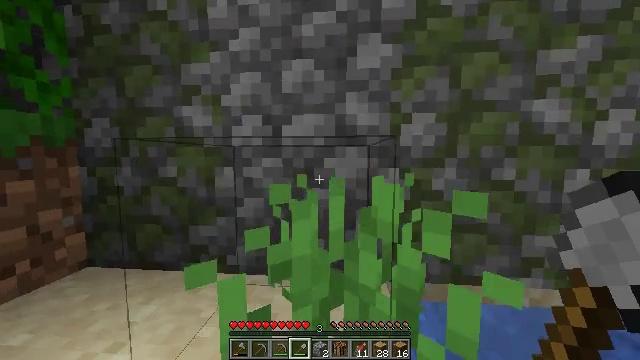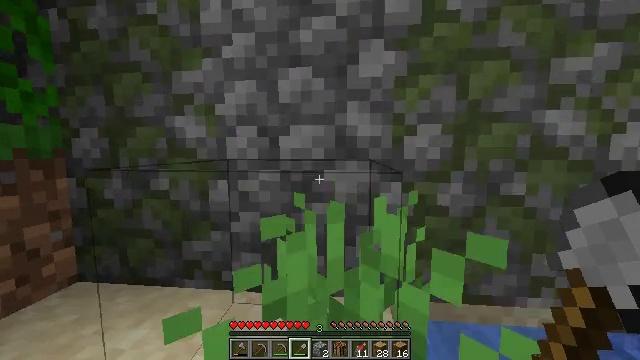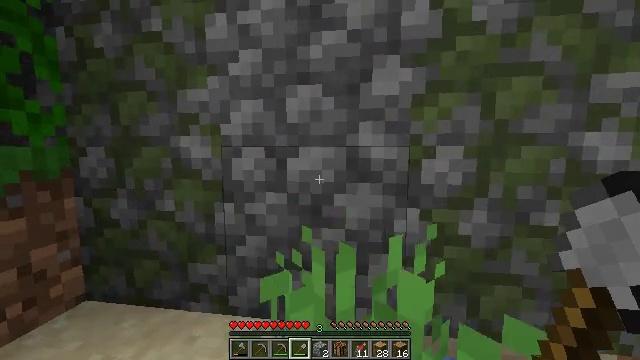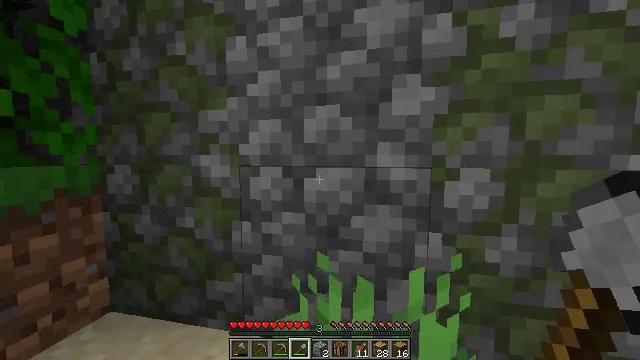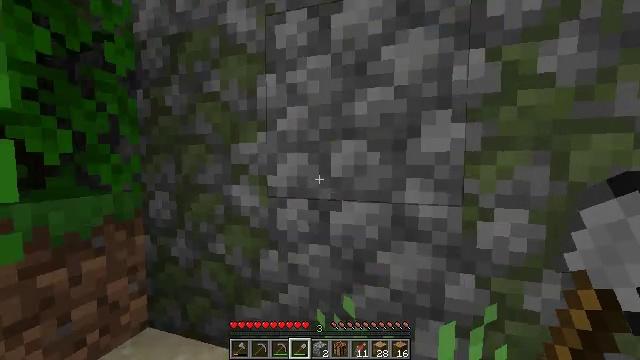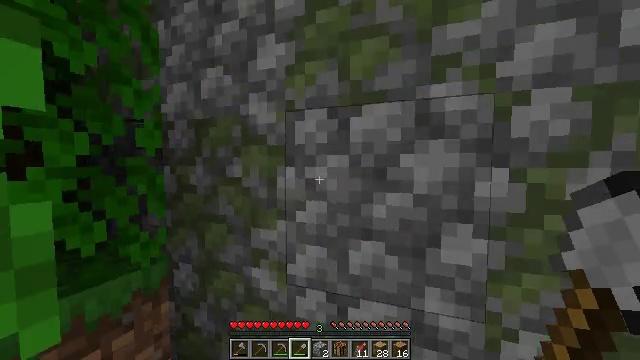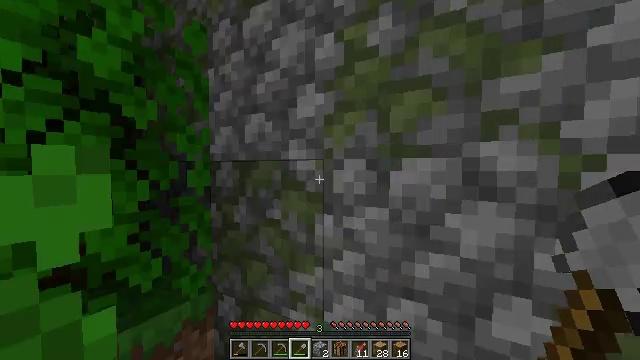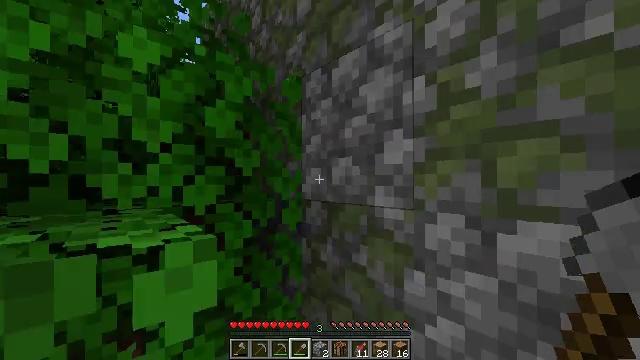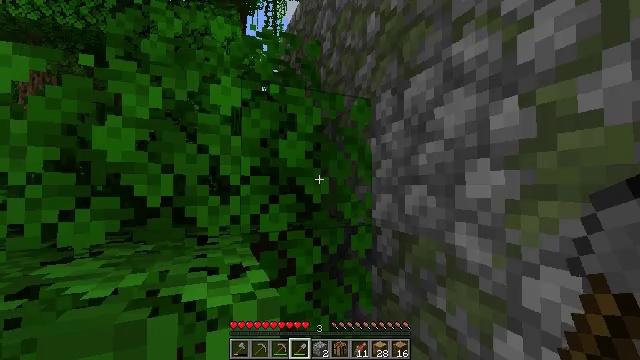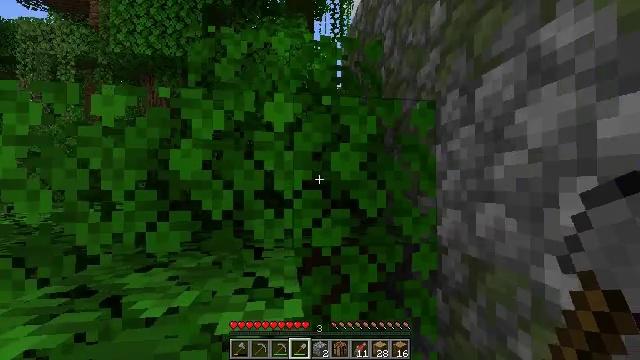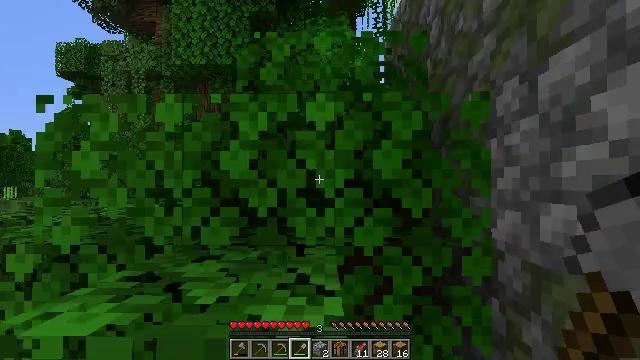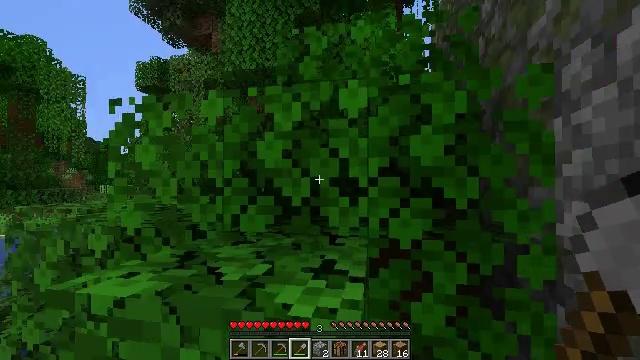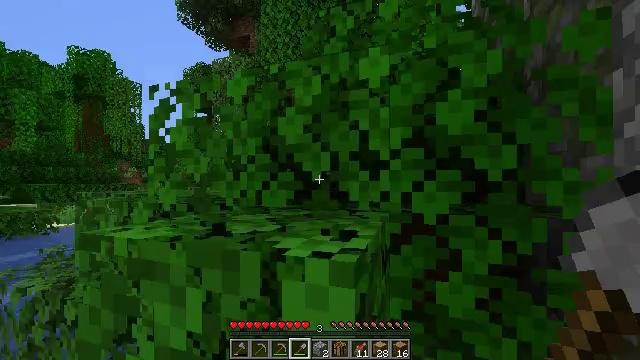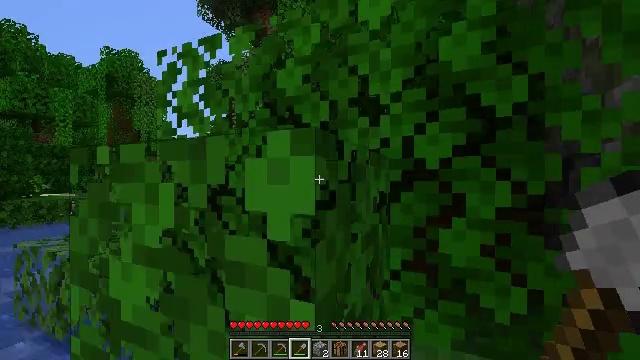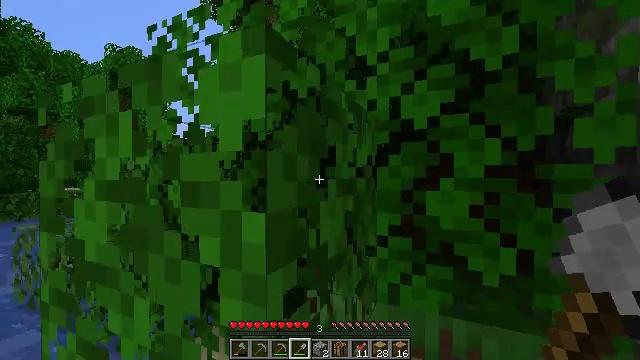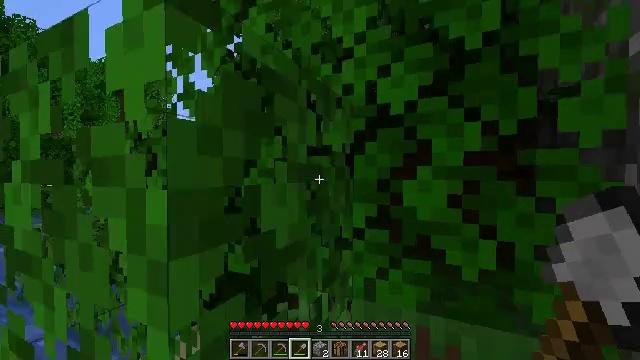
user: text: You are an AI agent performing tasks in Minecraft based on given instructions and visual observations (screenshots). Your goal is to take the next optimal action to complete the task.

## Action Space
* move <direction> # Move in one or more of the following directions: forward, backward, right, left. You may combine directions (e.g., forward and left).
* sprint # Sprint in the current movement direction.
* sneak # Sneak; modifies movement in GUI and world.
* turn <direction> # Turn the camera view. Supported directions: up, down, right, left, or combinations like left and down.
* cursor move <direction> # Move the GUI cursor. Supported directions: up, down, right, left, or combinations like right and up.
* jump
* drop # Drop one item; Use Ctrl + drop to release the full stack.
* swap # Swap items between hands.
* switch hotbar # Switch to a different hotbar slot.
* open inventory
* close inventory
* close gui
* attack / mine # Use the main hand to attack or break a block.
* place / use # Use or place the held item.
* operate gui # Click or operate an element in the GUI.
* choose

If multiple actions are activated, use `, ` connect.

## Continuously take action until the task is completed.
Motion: motion action
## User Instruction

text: Mine oak leaves.
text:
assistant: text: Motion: move forward, jump
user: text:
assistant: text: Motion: move forward, turn left, jump
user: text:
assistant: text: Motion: move forward, turn left and up, jump
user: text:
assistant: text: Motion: move forward, turn left and up, jump
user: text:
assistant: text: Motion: move forward, turn left, jump
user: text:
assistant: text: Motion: move forward and move right, turn left, jump
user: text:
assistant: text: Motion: move forward and move right, turn left and up, jump
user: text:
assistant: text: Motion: move forward and move right, turn left and up, jump
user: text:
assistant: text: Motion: move forward and move right, turn left, jump
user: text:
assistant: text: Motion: move forward and move right, turn left, jump
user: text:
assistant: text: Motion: move forward and move right, turn left, jump
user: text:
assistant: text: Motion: move forward and move right, turn left
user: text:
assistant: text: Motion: move forward and move right, turn left
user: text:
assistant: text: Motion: move forward and move right
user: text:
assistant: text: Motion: move forward and move right
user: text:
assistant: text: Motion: move forward and move right, turn left and down
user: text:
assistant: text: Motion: move forward and move right, turn left and down
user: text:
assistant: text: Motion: move forward and move right, turn left and down
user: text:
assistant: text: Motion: move forward and move right, turn left and down
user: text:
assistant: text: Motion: move forward and move right, turn left and down
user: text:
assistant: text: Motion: move forward and move right, turn left and down
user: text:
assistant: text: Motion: turn left and up
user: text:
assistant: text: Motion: turn left and up, attack / mine
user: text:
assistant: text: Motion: turn left and up, attack / mine
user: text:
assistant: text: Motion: attack / mine
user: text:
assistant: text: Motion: move back, attack / mine
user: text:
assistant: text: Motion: move back, attack / mine
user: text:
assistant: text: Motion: attack / mine
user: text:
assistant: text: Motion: attack / mine
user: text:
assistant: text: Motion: attack / mine